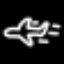
Label: airplane